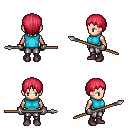
a pixel art fantasy rpg character, female body template, human, light skin, teal sleeveless shirt, metal pants, ruby red plain hairstyle, metal gloves, maroon shoes, spear, four views (front, back, left, right), 2x2 character sprite sheet, small pixel art, hard edges, no anti-aliasing